Current action and preconditions to check: trajectory_clear

Your task: For each precondition in the list above, predict whether it will hold at this action.

Consider the current scene as observed from the mobile robot's camera, and analyze the predicted future states of all dynamic agents (e.g., people, animals, vehicles, or any moving entities) within the NEXT SECOND.

IMPORTANT: Only answer "very likely" if you are absolutely certain—based on strong, clear evidence—that a dynamic agent will violate the precondition in the predicted future state. Do NOT answer "very likely" for unlikely, ambiguous, or low-probability risks.

Ask yourself for each precondition: Is there a high probability, with clear and convincing evidence, that the predicted future states of any dynamic agent will interfere with the predicted future state of the currently executing action within the NEXT SECOND, causing that precondition to fail?

Assess the risk level based on these predictions. Use "likely" or "very likely" if motions create a clear risk of interference.

Use "neutral" or "improbable" if agents are nearby but their predicted paths are clearly diverging or non-conflicting.

Failure Risk Categories: "very improbable", "improbable", "neutral", "likely", "very likely"

Answer Format: Output ONLY the probability_of_failure value from these categories: "very improbable", "improbable", "neutral", "likely", "very likely"

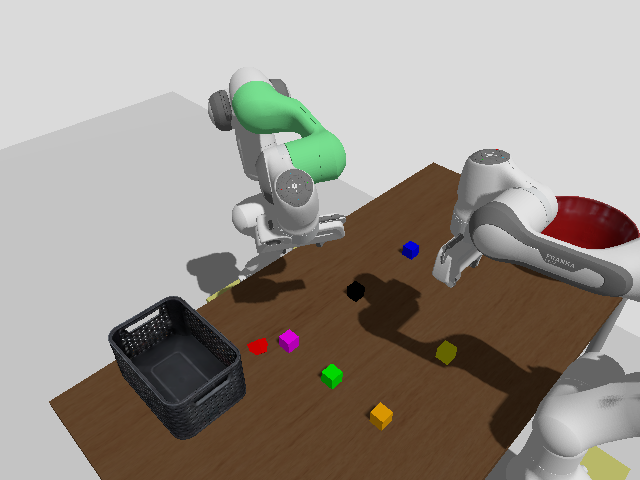

Answer: improbable